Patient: sex M, age 69
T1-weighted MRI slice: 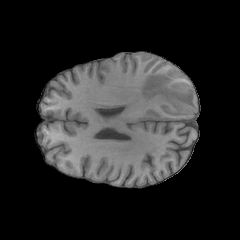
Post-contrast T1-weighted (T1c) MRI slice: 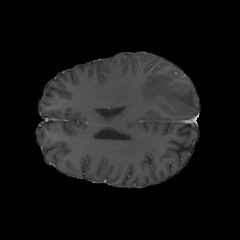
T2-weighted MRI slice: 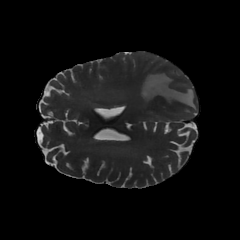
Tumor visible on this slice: yes
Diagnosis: Glioblastoma, IDH-wildtype
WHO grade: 4